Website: bh-photo
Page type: gifting
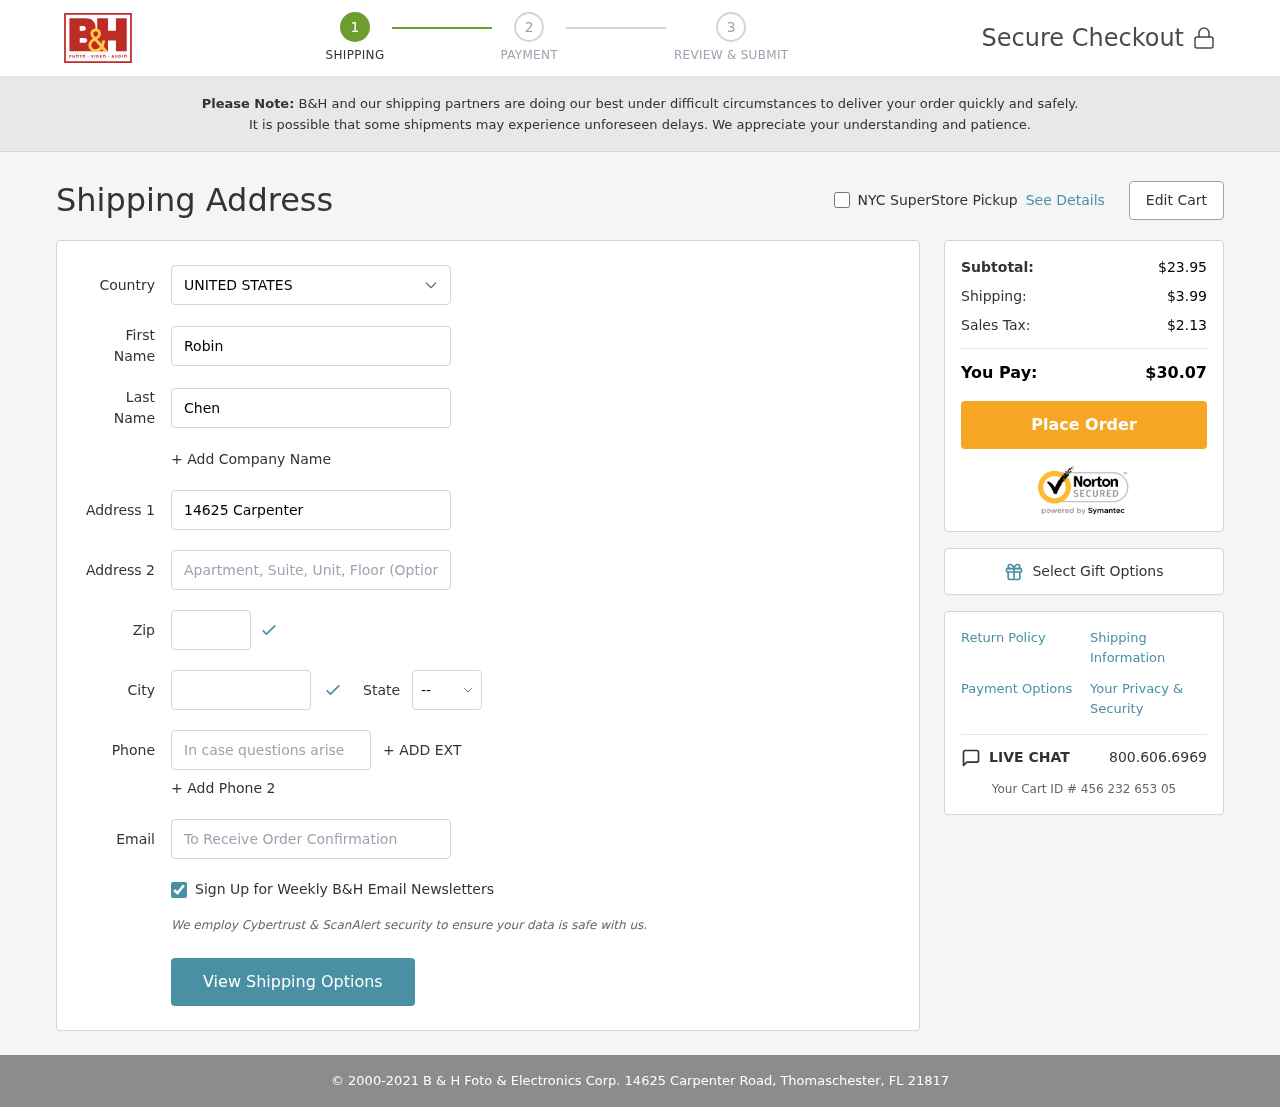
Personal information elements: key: PII_CITY
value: Thomaschester
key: PII_COUNTRY
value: United States
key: PII_EMAIL
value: rchen@yahoo.com
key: PII_FIRSTNAME
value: Robin
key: PII_LASTNAME
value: Chen
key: PII_PHONE
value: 9236851356
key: PII_POSTCODE
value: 21817
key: PII_STATE_ABBR
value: FL
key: PII_STREET
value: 14625 Carpenter Road
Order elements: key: ORDER_SUBTOTAL
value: $23.95
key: ORDER_SHIPPING_COST
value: $3.99
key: ORDER_TAX
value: $2.13
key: ORDER_TOTAL
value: $30.07
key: ORDER_ID
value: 456 232 653 05